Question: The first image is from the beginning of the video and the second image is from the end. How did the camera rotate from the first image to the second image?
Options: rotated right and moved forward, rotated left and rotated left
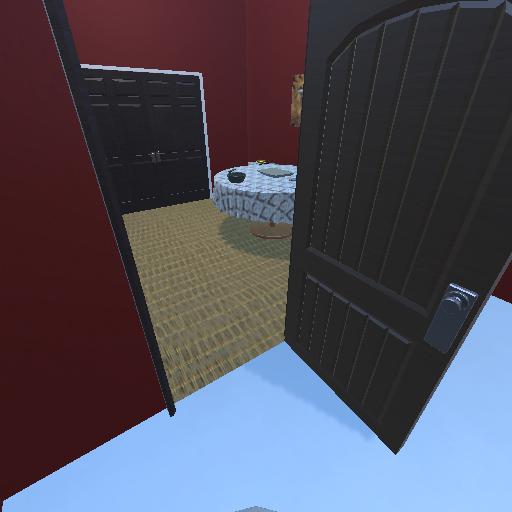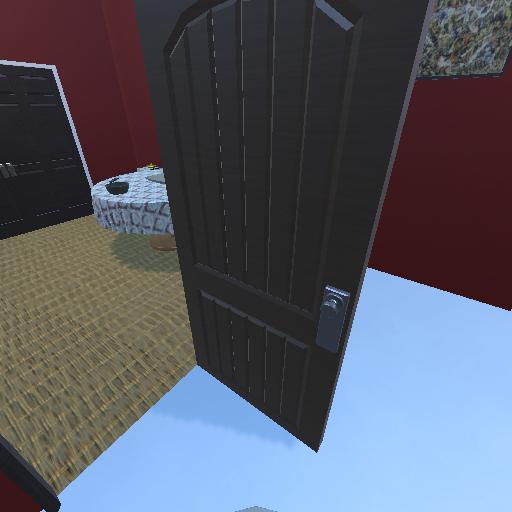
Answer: rotated right and moved forward